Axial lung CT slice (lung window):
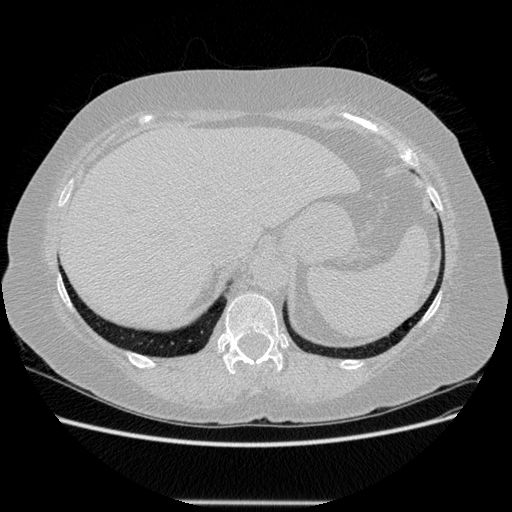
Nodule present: no